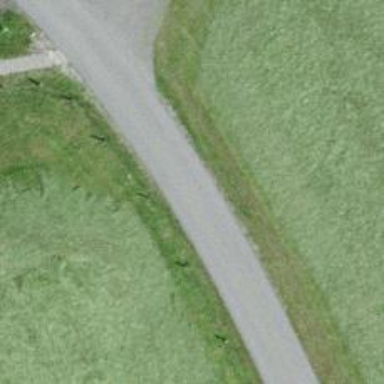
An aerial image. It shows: Unclassified road with paved surface.